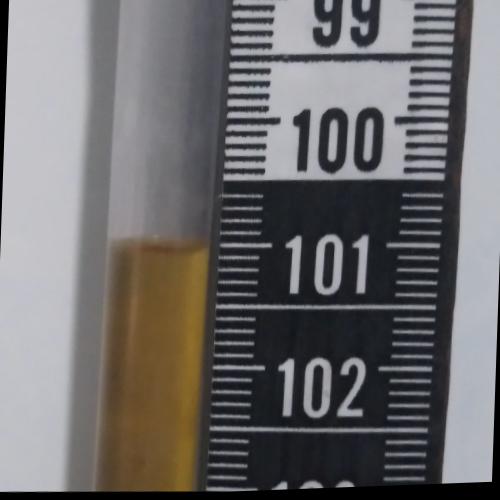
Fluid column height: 101.0 cm